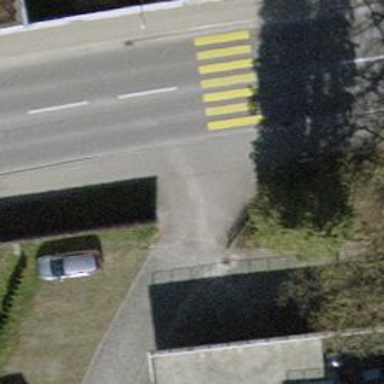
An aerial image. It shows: Crossing on the road.